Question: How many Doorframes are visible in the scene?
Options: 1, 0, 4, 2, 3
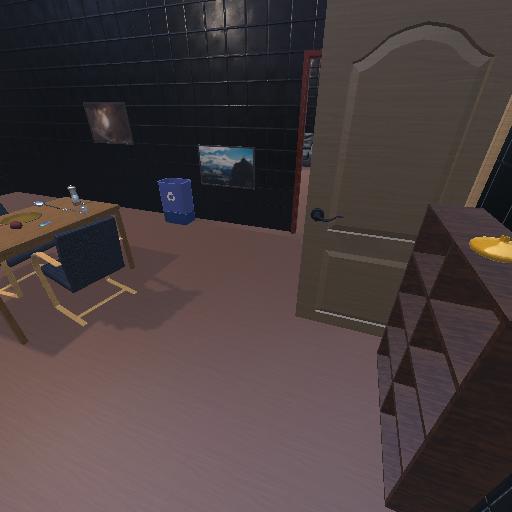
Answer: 1